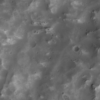
Label: not_dusty